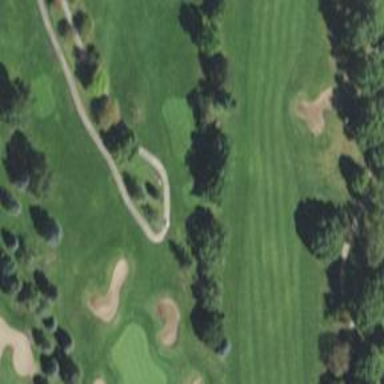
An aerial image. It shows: Golf tee on grassy land.